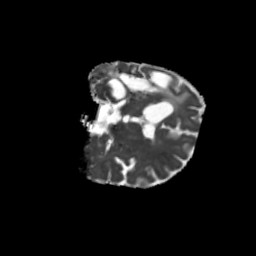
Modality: MD
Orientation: coronal
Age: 53
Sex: male
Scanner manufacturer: siemens
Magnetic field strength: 3 T
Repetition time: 5.25 s
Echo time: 0.08 s